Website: lowes
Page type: delivery-shipping
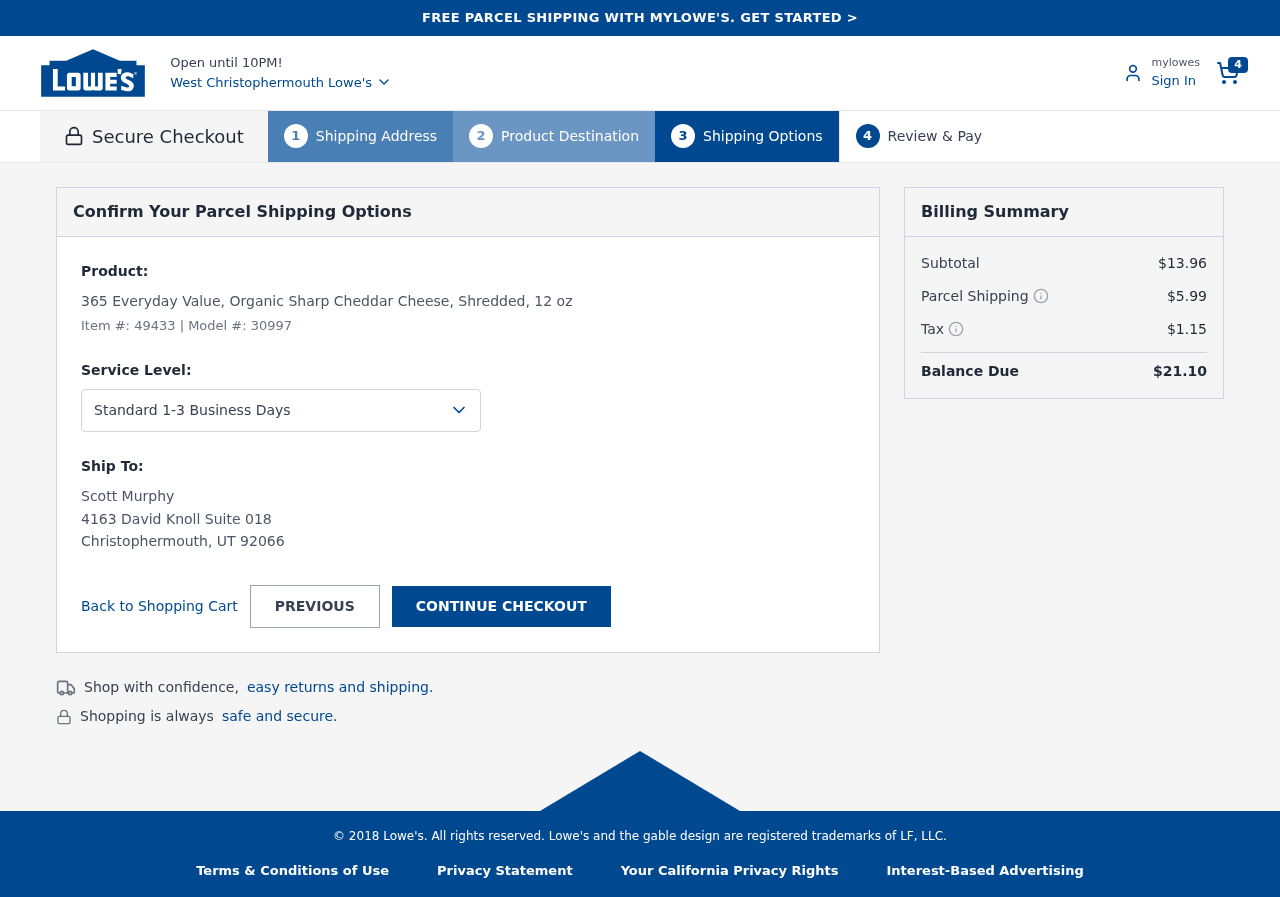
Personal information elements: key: PII_CITY
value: Christophermouth
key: PII_CITY_STATE_ZIP
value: Christophermouth, UT 92066
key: PII_FULLNAME
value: Scott Murphy
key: PII_STREET
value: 4163 David Knoll Suite 018
Product elements: key: PRODUCT1_NAME
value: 365 Everyday Value, Organic Sharp Cheddar Cheese, Shredded, 12 oz
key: PRODUCT1_ITEM_NUMBER
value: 49433
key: PRODUCT1_MODEL_NUMBER
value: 30997
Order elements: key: ORDER_NUM_ITEMS
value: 4
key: ORDER_SUBTOTAL
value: $13.96
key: ORDER_SHIPPING_COST
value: $5.99
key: ORDER_TAX
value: $1.15
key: ORDER_TOTAL
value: $21.10